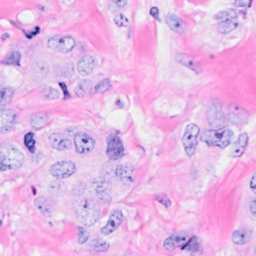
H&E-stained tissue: Breast